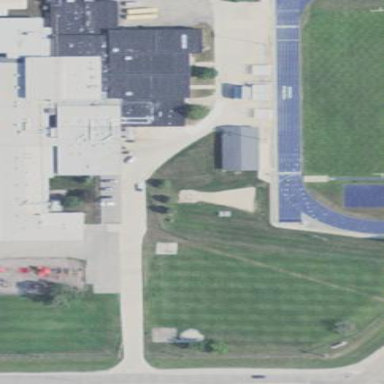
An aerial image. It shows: School building.